Aerial crown-view tile of a tropical tree (Barro Colorado Island, Panama), acquired 20240611:
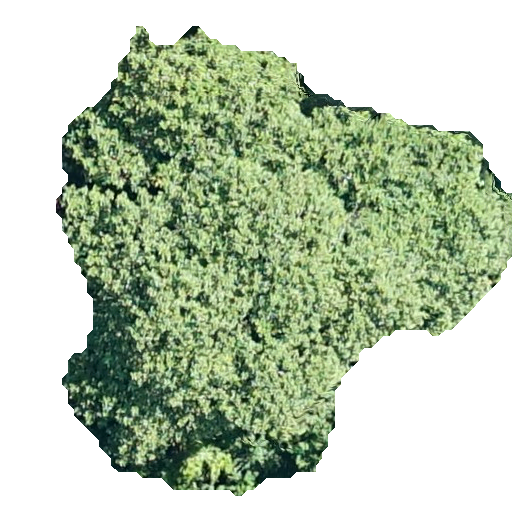
Species: Hieronyma alchorneoides
GBIF accepted scientific name: Hieronyma alchorneoides
Crown area: 221.341 m²